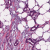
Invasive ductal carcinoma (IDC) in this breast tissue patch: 1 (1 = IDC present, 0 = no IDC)